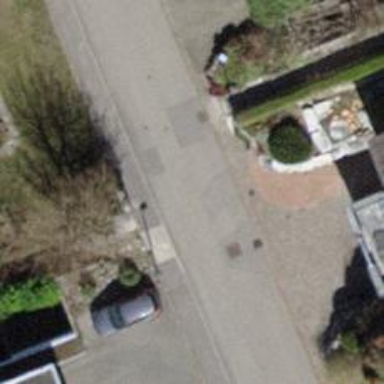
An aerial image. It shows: Steps with paved surface.